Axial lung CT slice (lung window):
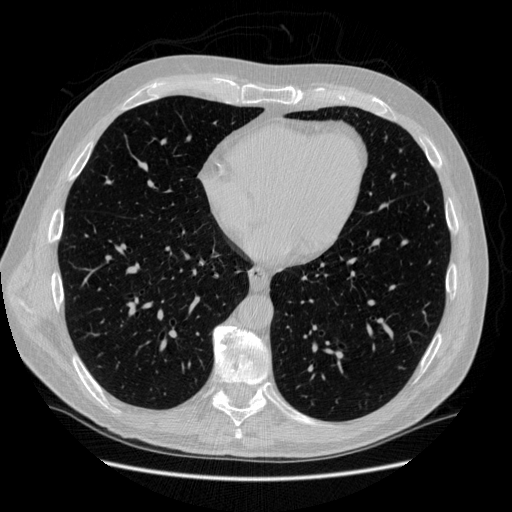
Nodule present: no